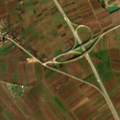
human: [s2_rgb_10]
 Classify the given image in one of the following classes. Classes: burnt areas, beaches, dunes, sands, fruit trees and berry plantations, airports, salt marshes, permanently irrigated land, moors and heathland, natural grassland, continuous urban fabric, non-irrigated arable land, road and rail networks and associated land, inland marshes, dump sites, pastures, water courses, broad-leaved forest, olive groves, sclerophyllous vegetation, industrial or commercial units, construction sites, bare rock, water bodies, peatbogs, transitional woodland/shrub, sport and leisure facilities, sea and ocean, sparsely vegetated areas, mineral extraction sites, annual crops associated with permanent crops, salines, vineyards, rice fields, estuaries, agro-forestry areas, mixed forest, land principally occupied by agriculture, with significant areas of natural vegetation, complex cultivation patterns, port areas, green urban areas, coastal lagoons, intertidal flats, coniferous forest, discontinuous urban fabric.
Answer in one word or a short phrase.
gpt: non-irrigated arable land, complex cultivation patterns